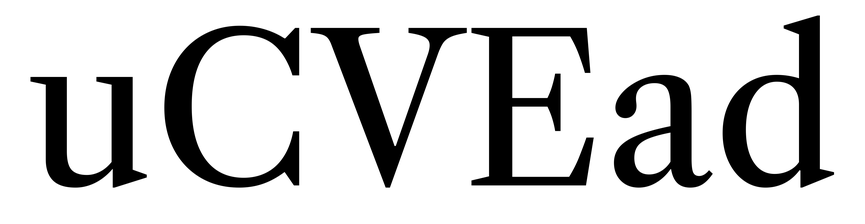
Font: LibreCaslonText_Regular